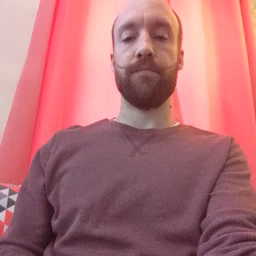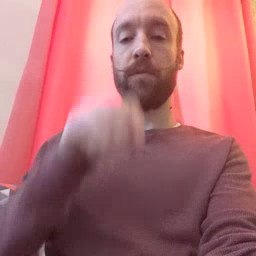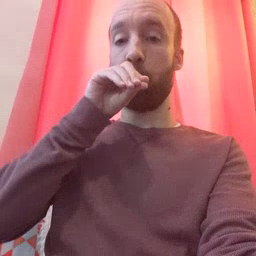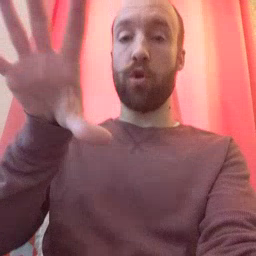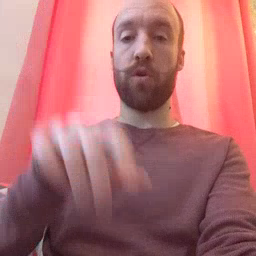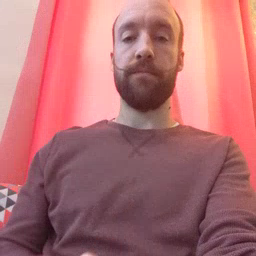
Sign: blow